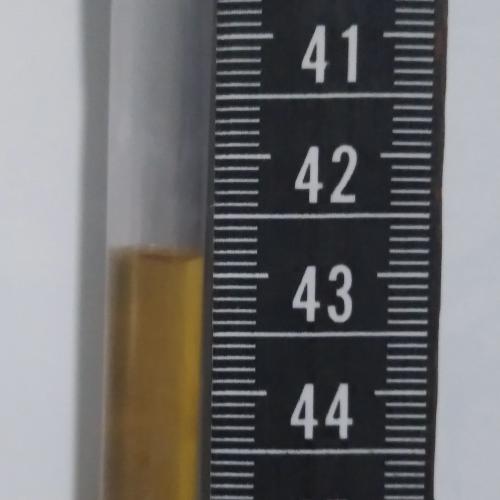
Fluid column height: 42.8 cm